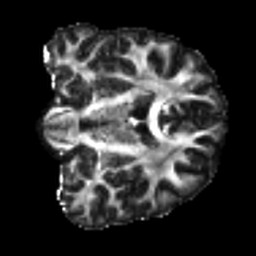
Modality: FA
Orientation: coronal
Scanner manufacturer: siemens
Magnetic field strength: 3 T
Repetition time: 4 s
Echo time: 0.0594 s